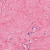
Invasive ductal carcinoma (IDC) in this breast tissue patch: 0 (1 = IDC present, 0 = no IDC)